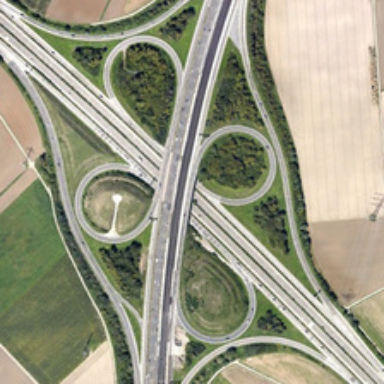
Farmlands are around a viaduct with four circles with green trees .